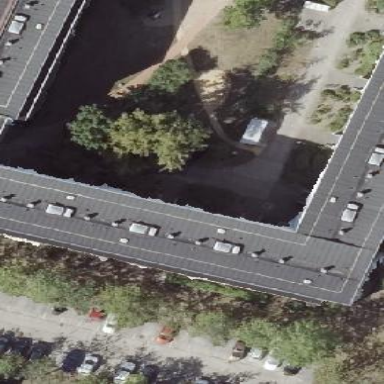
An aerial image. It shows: Building with apartments and flat roof.